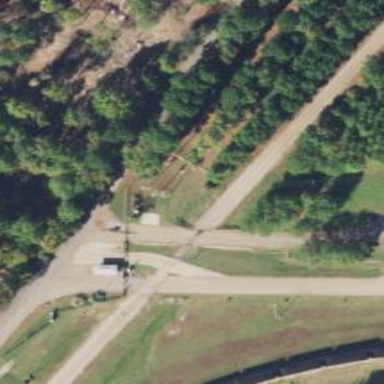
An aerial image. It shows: Level crossing along the railway.